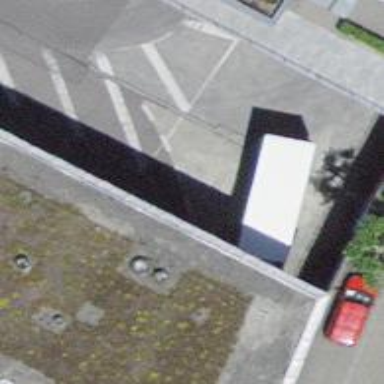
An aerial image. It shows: Parking area.